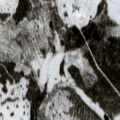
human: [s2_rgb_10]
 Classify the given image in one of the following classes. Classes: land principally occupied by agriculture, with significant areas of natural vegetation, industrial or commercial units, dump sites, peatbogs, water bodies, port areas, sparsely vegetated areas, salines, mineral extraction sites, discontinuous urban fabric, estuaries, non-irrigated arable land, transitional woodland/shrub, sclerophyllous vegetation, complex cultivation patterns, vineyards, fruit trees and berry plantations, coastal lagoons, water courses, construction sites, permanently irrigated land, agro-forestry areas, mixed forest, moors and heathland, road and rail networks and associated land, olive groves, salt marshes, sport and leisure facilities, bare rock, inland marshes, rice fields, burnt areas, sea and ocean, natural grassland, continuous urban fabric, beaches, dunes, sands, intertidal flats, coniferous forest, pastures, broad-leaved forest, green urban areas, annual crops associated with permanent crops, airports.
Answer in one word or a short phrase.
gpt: coniferous forest, transitional woodland/shrub